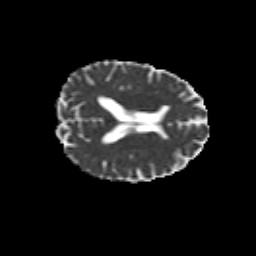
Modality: MD
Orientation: axial
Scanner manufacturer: siemens
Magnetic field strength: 3 T
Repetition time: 6.8 s
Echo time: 0.093 s